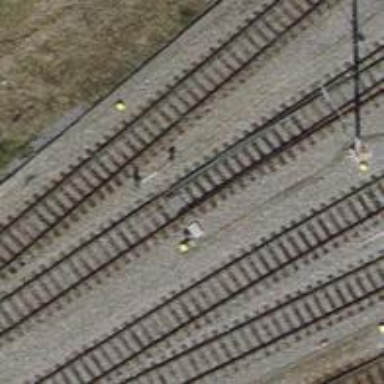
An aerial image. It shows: Single-track electrified railway service yard with contact line for trains.